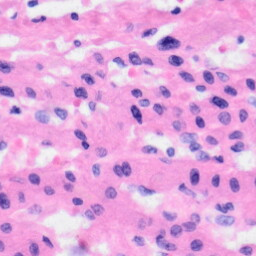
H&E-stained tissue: Liver